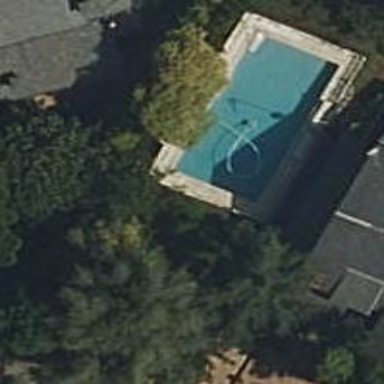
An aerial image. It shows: Swimming pool located in leisure land.